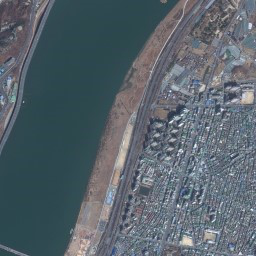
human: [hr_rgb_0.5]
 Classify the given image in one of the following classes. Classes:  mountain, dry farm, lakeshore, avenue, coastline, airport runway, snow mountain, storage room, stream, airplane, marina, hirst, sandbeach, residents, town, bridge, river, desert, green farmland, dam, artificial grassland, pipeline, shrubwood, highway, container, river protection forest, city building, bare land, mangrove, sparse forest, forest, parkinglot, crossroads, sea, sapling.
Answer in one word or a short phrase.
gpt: river